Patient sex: M
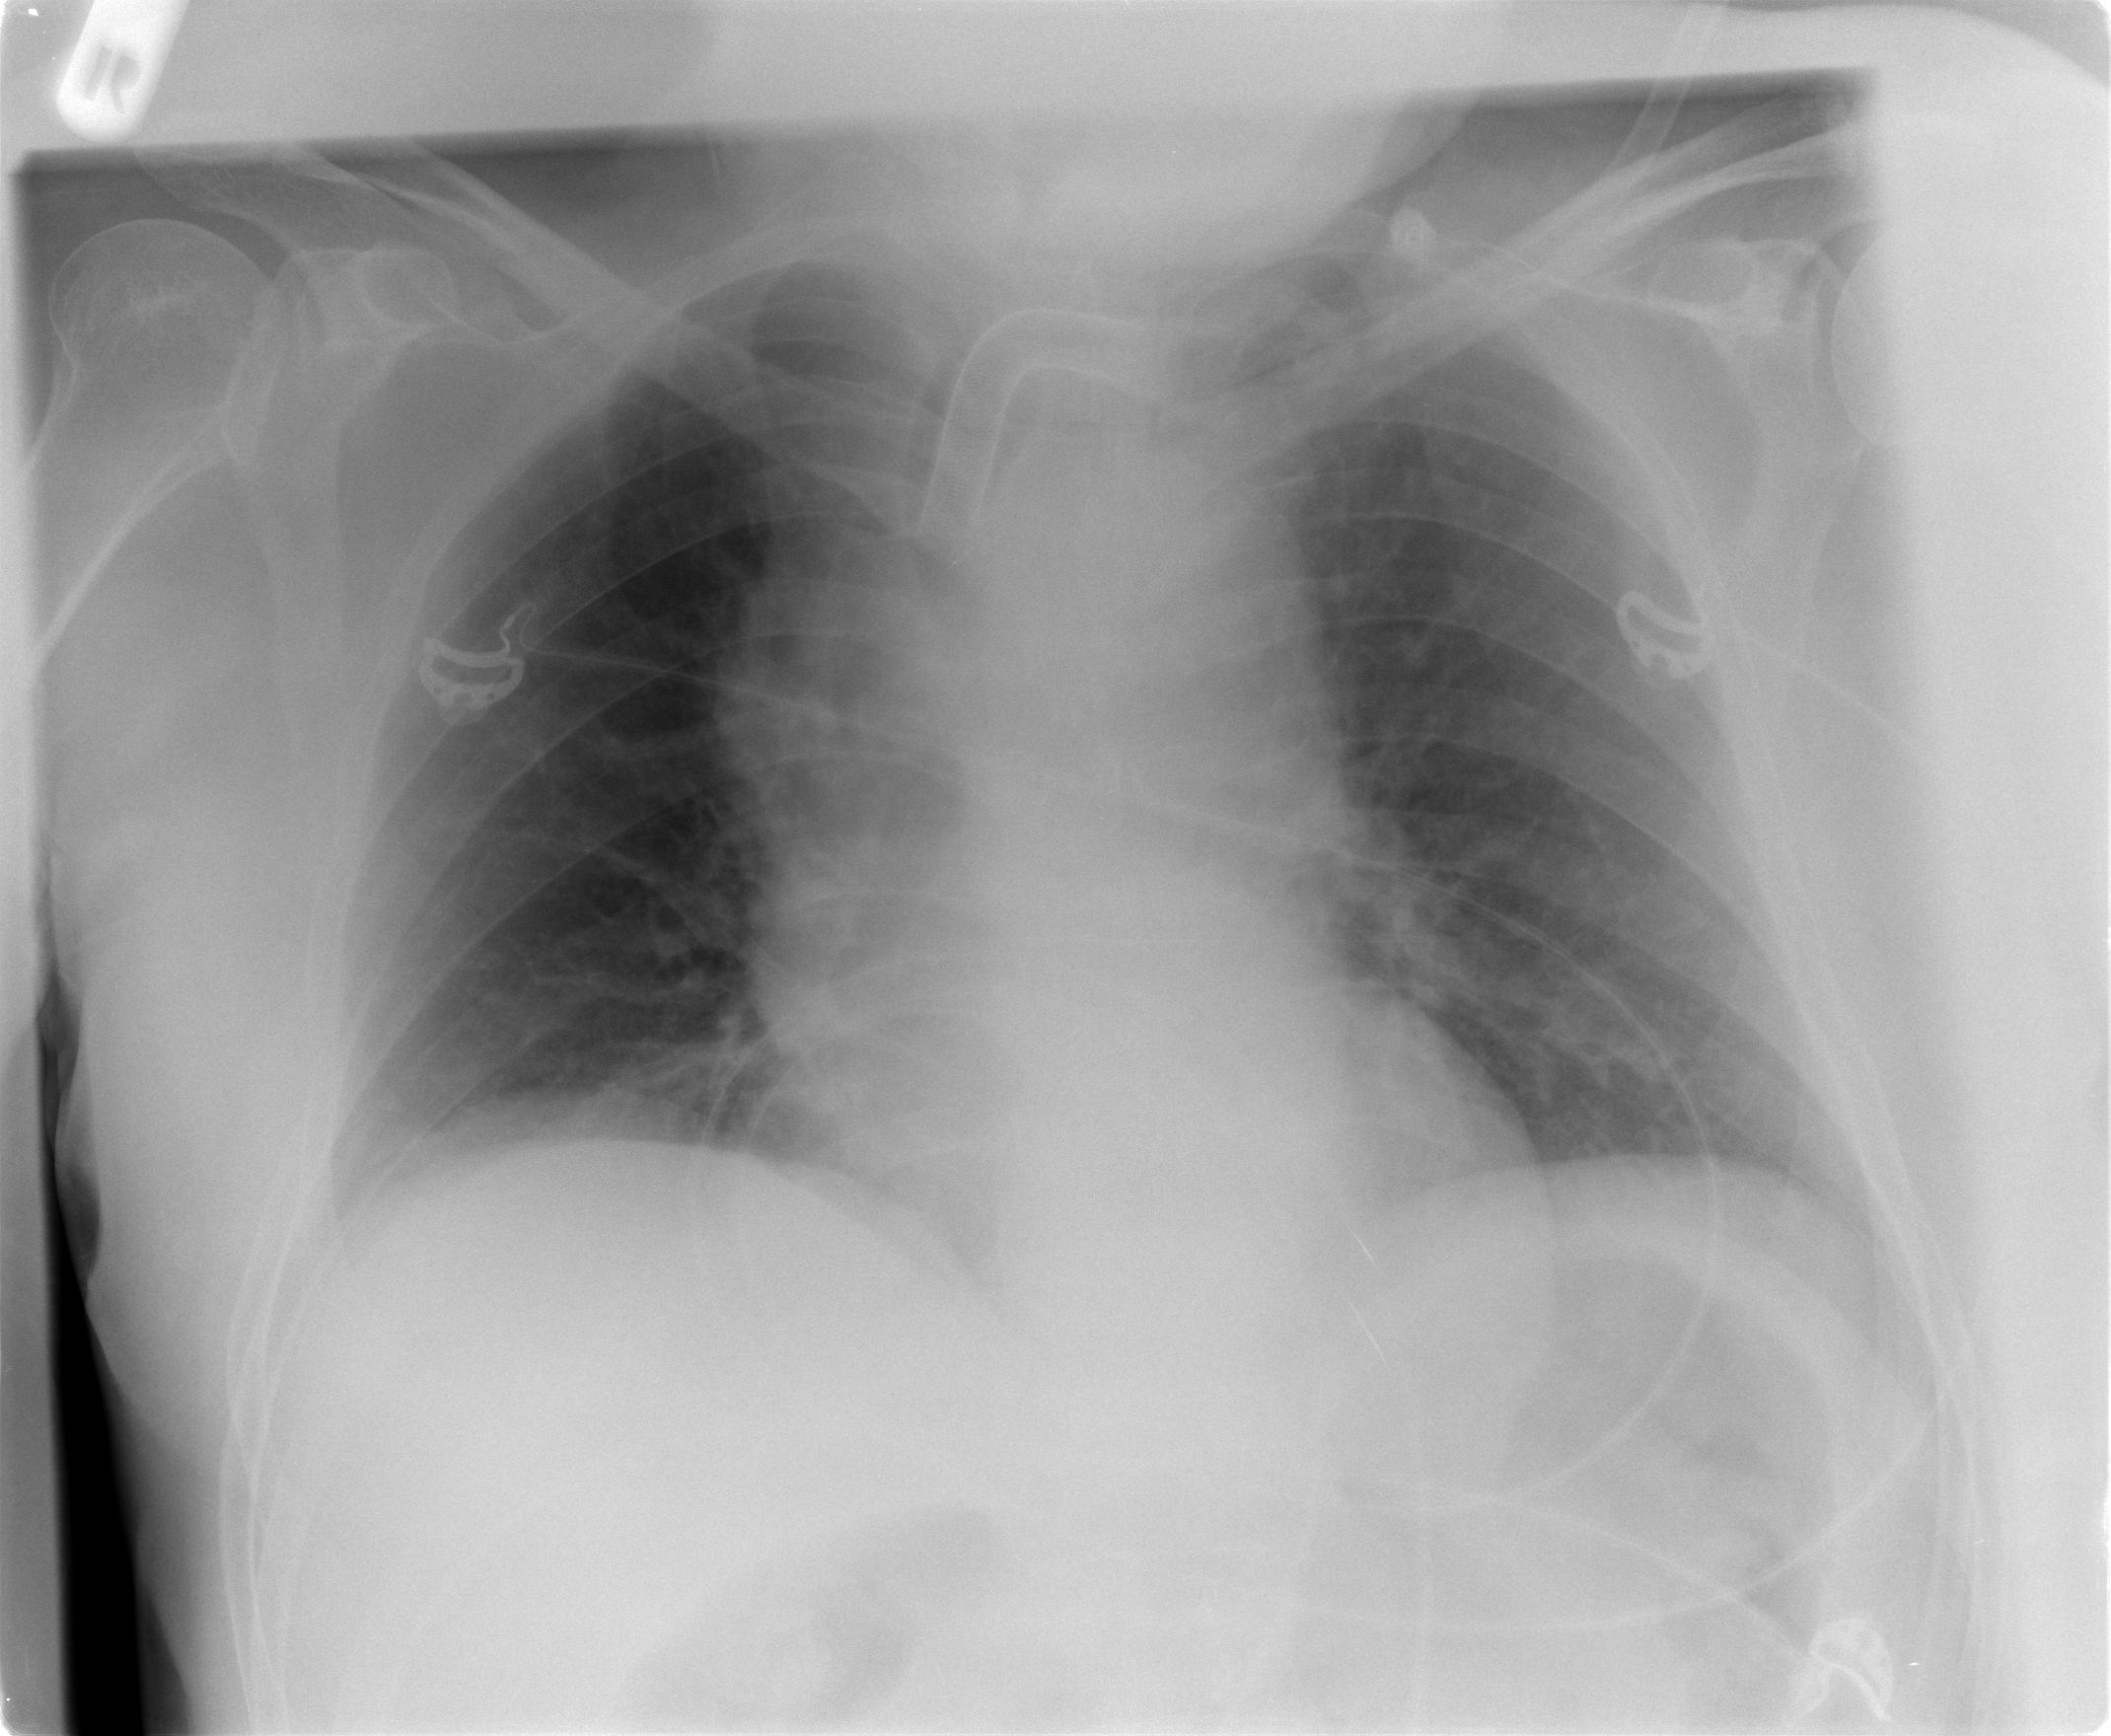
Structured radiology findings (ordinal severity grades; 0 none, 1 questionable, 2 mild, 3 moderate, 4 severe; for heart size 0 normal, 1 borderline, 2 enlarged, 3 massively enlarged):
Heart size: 0
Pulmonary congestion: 2
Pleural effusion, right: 2
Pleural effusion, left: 2
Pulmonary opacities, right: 0
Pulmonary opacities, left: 2
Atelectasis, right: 2
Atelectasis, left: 2